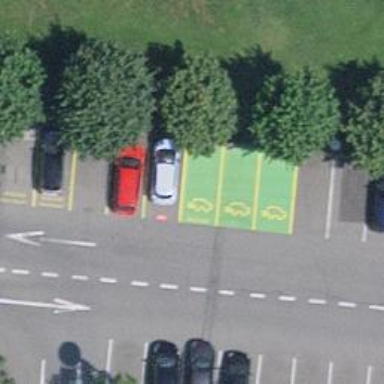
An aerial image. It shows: Car-sharing service available at this location.